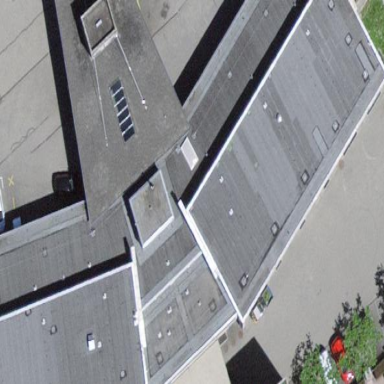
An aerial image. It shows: Hospital building with flat roof.